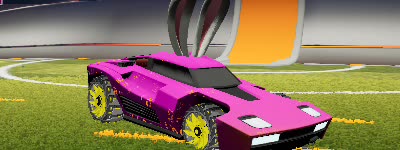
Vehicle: breakout